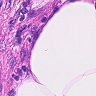
Metastatic tissue present: no